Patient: sex M, age 76
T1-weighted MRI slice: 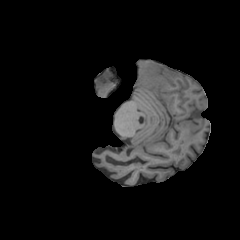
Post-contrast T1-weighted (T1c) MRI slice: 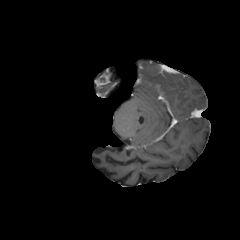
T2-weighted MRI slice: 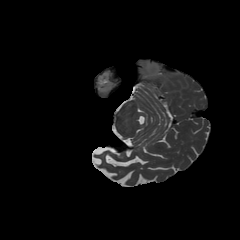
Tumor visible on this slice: yes
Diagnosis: Glioblastoma, IDH-wildtype
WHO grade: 4